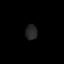
Tissue: skin
Cell type: Epithelial cells
Senescence score: 0.2805
Nuclear area (px): 173
Mean DAPI intensity: 38.15